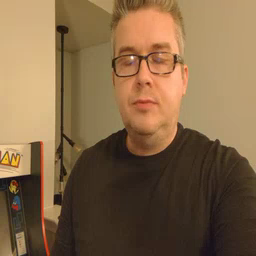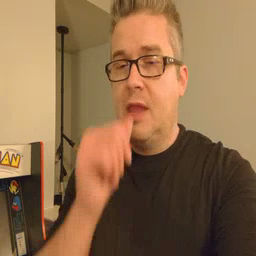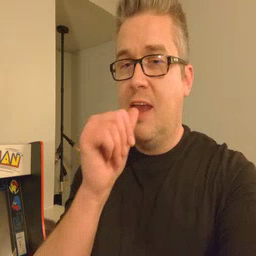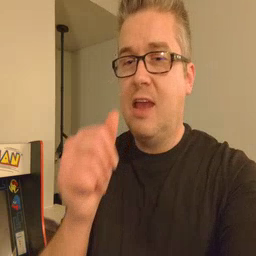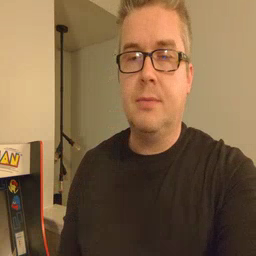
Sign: nuts